Aerial crown-view tile of a tropical tree (Barro Colorado Island, Panama), acquired 20250512:
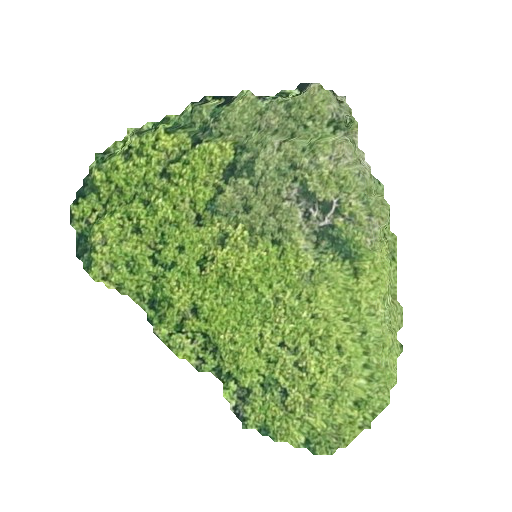
Species: Prioria copaifera
GBIF accepted scientific name: Prioria copaifera
Crown area: 121.974 m²